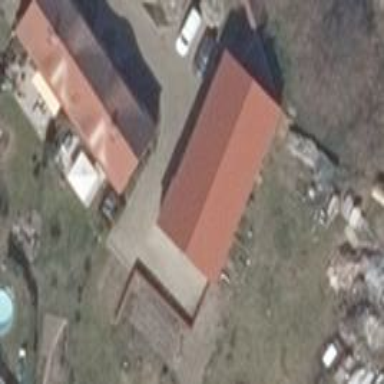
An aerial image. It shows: Gabled building.